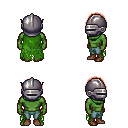
a pixel art fantasy rpg character, male body template, orc, green skin, green tattered cape, teal pants, red parted hairstyle, metal helm, brown shoes, four views (front, back, left, right), 2x2 character sprite sheet, small pixel art, hard edges, no anti-aliasing